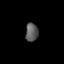
Tissue: skin
Cell type: T cells
Senescence score: 0.7122
Nuclear area (px): 226
Mean DAPI intensity: 91.208